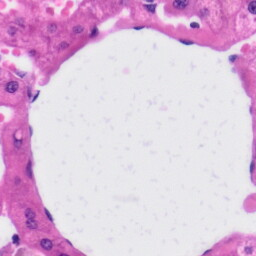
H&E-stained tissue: Liver